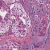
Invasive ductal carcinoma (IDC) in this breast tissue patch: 0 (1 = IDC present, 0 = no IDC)